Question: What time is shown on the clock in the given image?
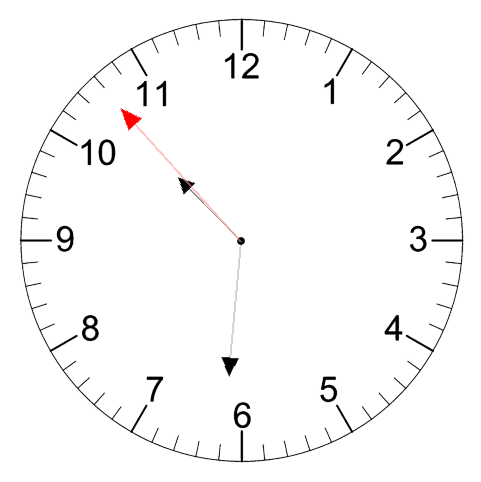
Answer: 10:30:53